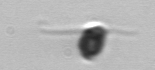
Label: flagellate